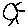
Label: sun